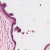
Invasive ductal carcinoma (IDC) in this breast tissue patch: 0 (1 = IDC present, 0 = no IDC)